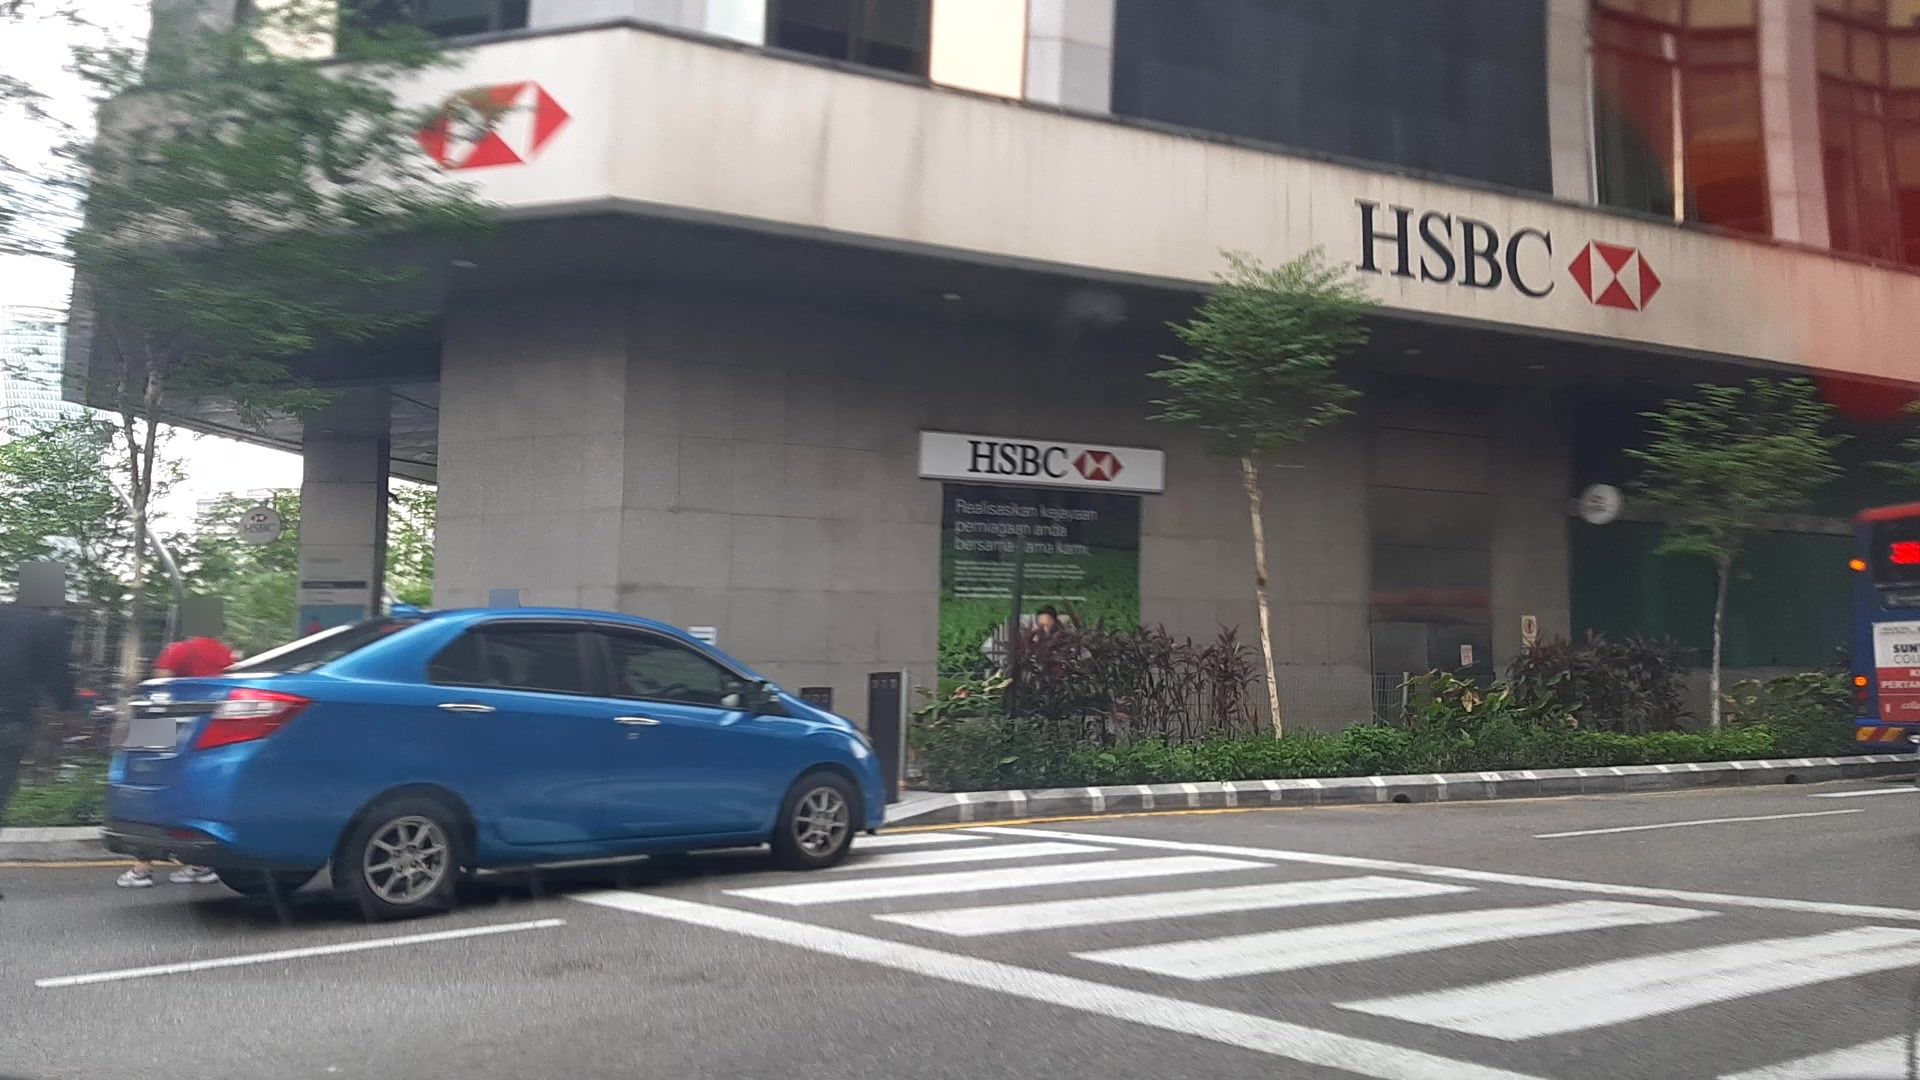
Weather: clear
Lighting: day
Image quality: good
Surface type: walking surface
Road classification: tertiary
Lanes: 3
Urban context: urban centre
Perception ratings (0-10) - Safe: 5.82, Lively: 8.6, Beautiful: 2.41, Boring: 0.58, Depressing: 5.48, Wealthy: 6.5